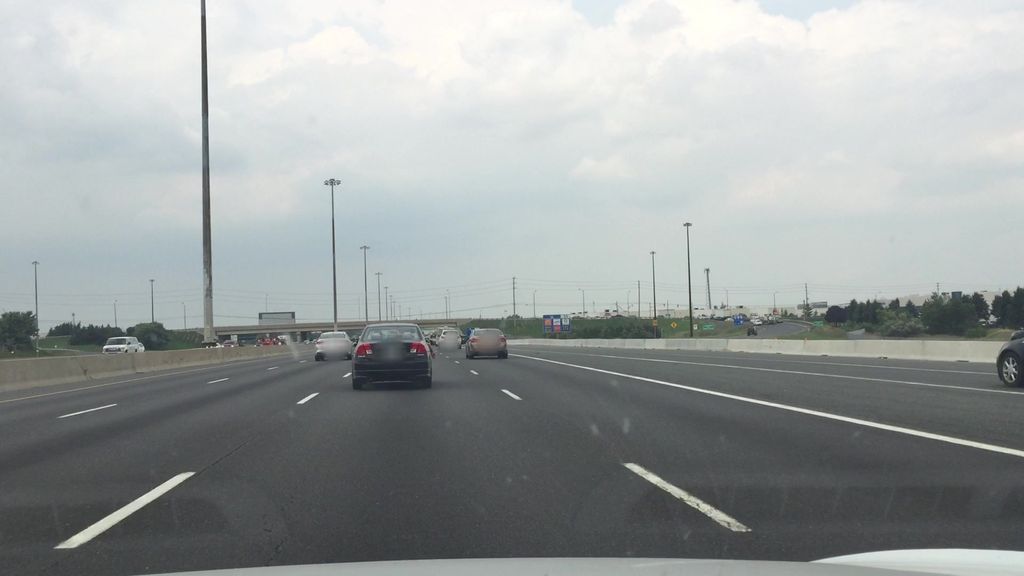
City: toronto